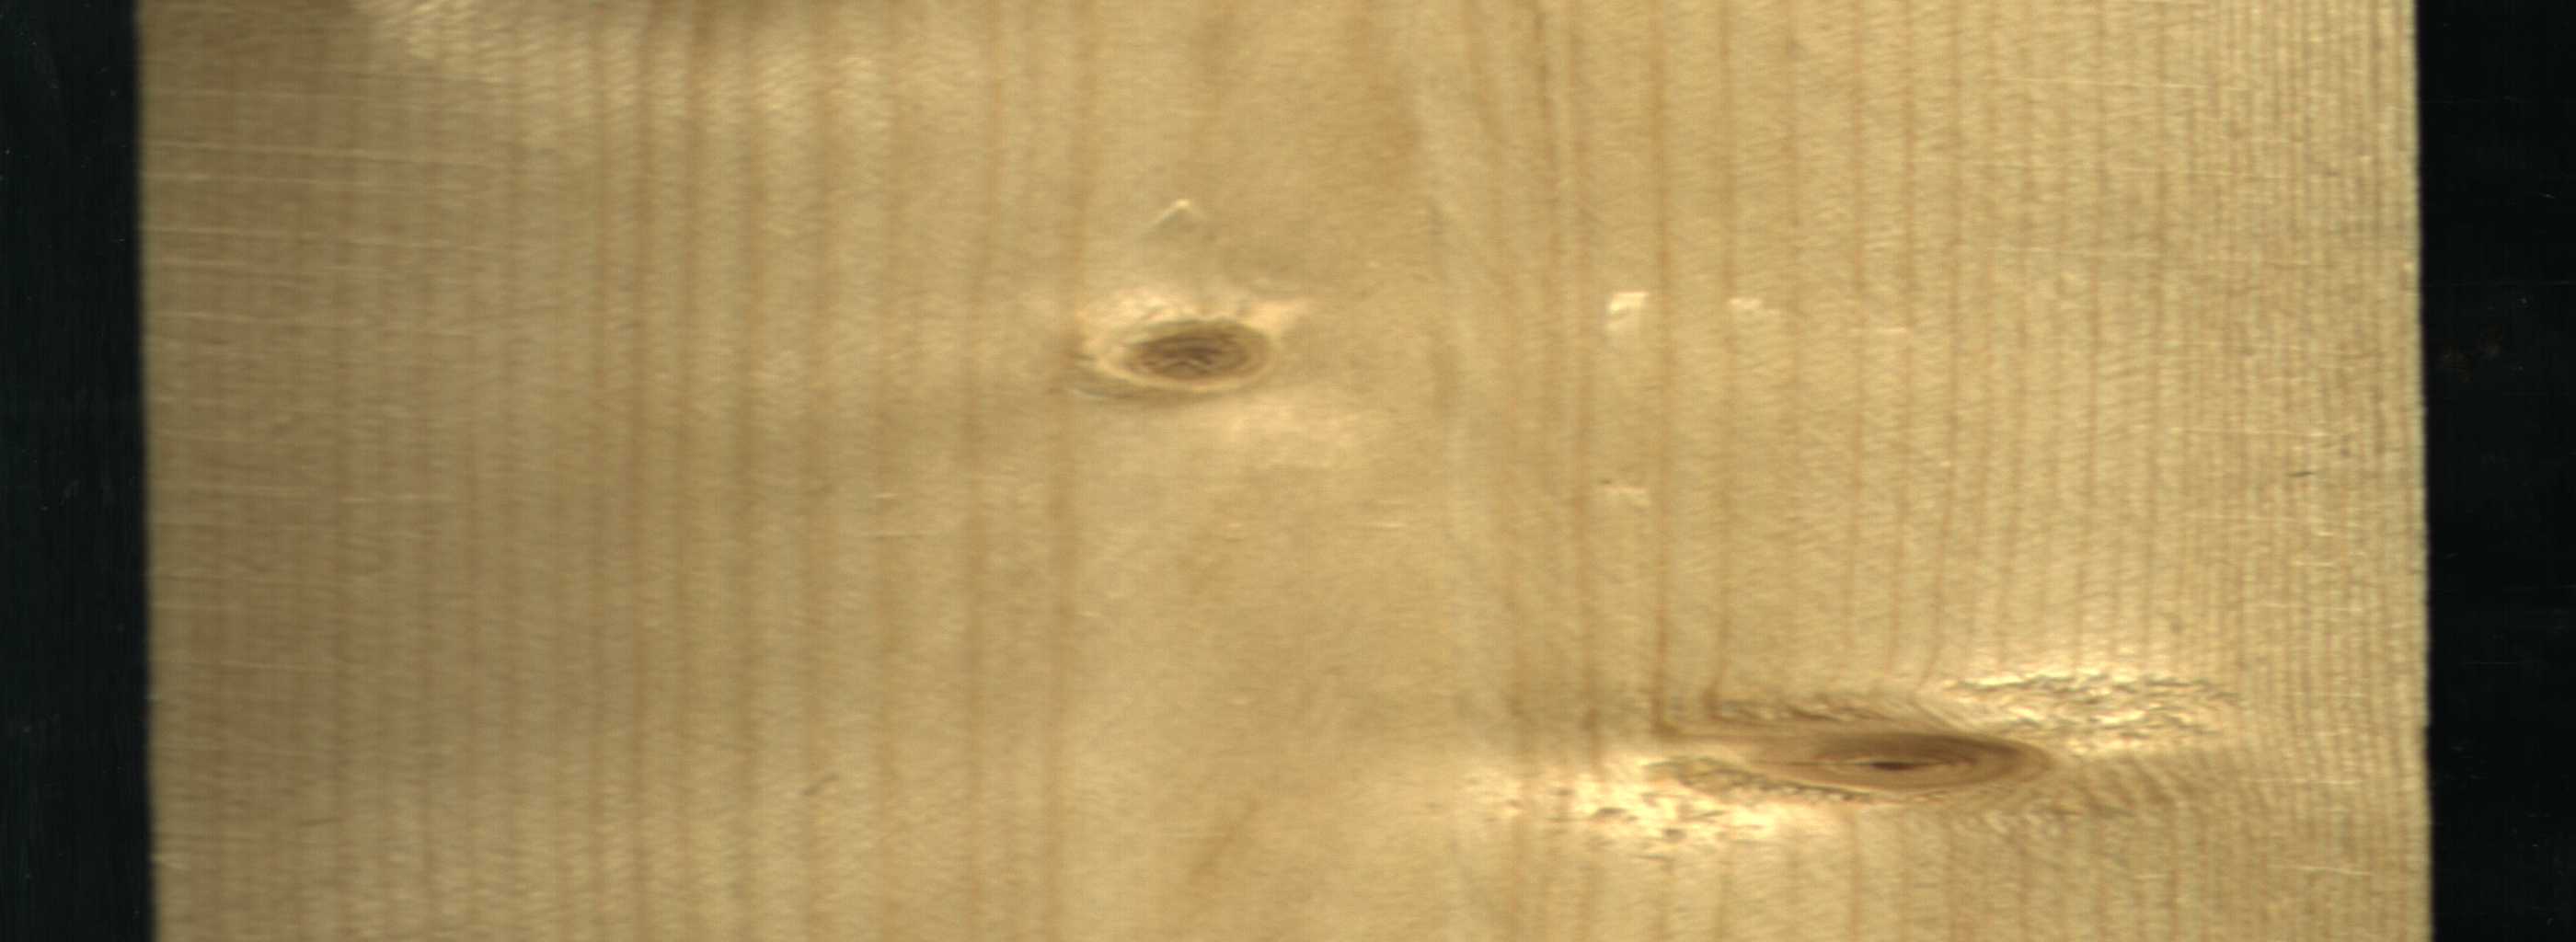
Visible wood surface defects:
Live_Knot
Live_Knot